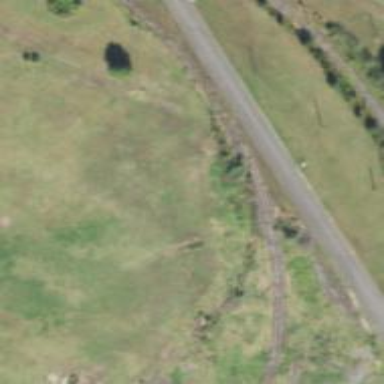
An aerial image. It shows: Disused railway spur line.